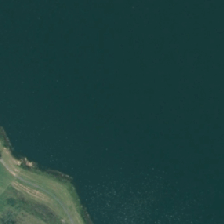
Land cover: lake_pond